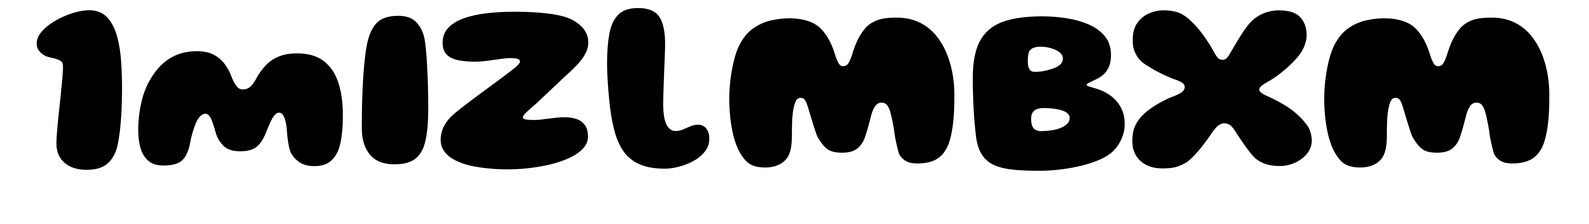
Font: Gluten_ExtraBold